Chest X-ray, PA view. Patient: 44 years old, sex F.
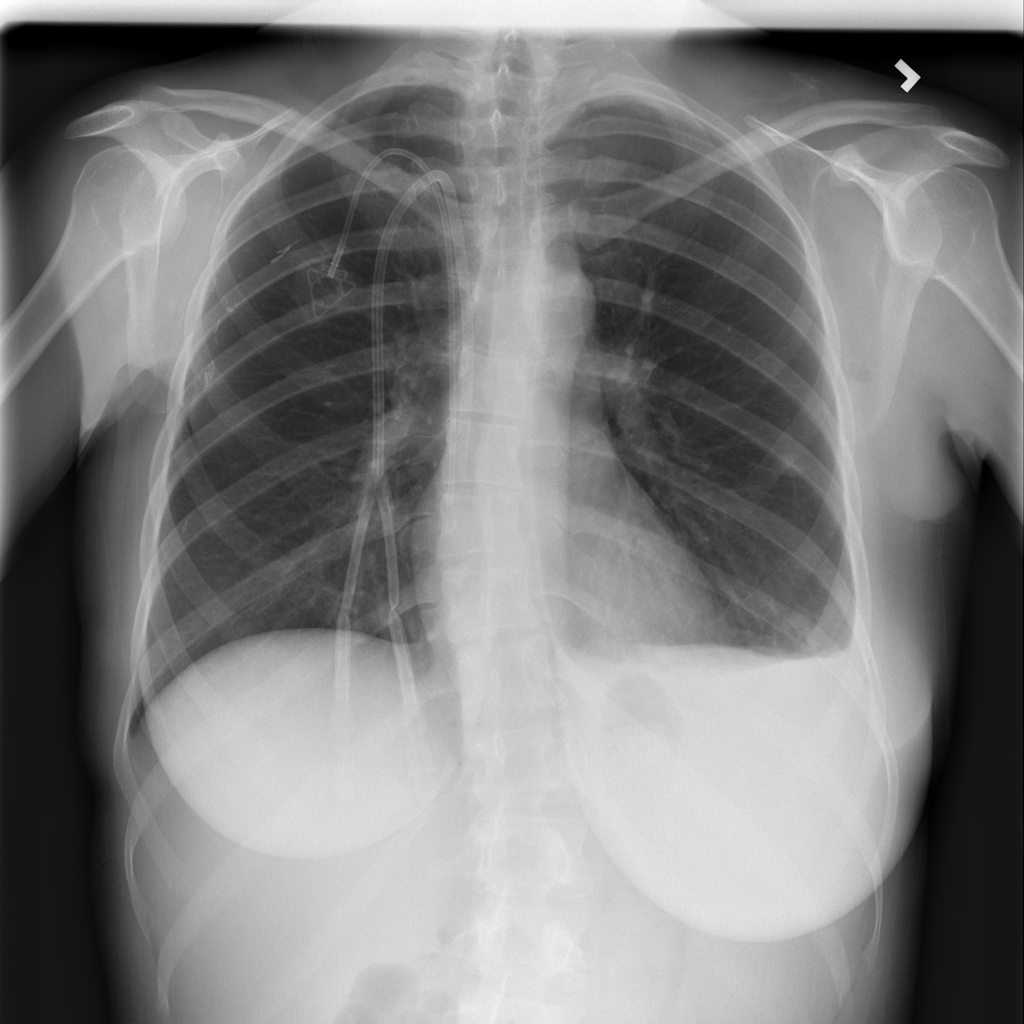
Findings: Nodule